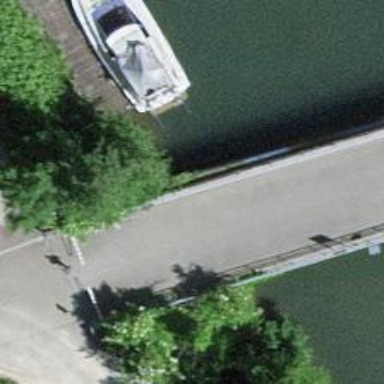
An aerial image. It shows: Paved path on bridge.